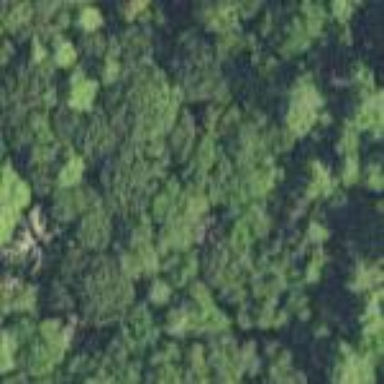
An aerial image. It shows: Broadleaved woodland area.